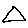
Label: triangle